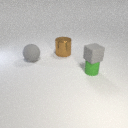
large brown metal cylinder behind large gray rubber sphere